Field crop: maize
Growth stage: 2
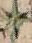
Species: atriplex